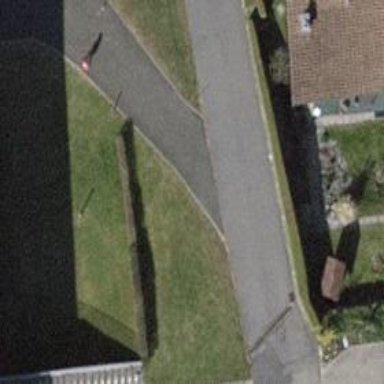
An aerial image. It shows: Hedge barrier.